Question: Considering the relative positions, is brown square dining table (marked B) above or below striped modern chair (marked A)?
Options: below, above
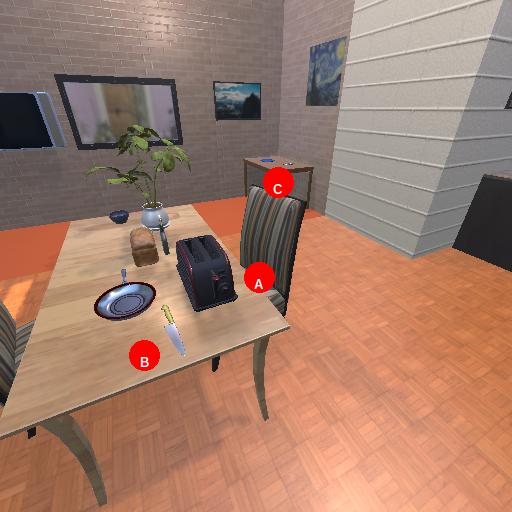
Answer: below